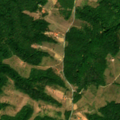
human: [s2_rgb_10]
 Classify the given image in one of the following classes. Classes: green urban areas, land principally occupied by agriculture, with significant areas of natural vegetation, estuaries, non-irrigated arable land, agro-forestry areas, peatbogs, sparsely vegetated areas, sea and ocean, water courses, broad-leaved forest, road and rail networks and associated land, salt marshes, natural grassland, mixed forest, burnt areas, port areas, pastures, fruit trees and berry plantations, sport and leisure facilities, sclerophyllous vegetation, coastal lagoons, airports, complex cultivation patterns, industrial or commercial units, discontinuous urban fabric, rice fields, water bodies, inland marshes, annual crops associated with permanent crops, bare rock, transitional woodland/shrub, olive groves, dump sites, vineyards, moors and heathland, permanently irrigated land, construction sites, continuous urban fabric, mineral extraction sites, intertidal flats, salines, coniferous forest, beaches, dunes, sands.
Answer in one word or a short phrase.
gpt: complex cultivation patterns, broad-leaved forest